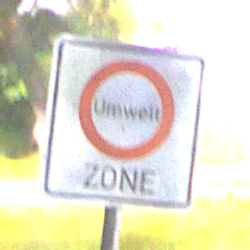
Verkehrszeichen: BeginnUmweltzone
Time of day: Night
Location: Outdoor (Suburban)
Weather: PartlyCloudy
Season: NotSpecified
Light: Artificial